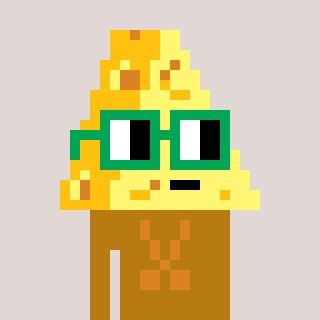
a pixel art character with square green glasses, a cheese-shaped head and a gold-colored body on a warm background